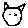
Label: cat